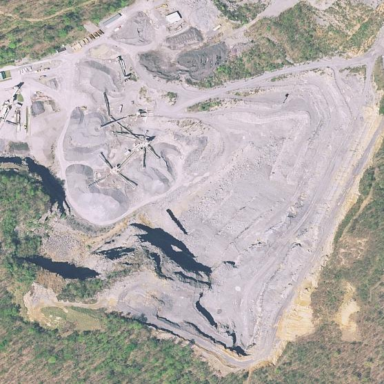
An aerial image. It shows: Quarry area marked as mine.